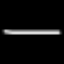
Label: line